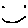
Label: smiley face